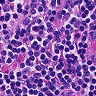
Metastatic tissue present: no